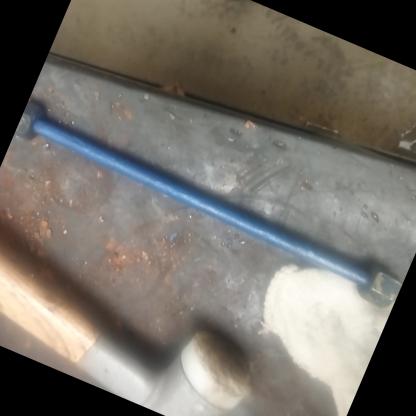
Klasa: inne